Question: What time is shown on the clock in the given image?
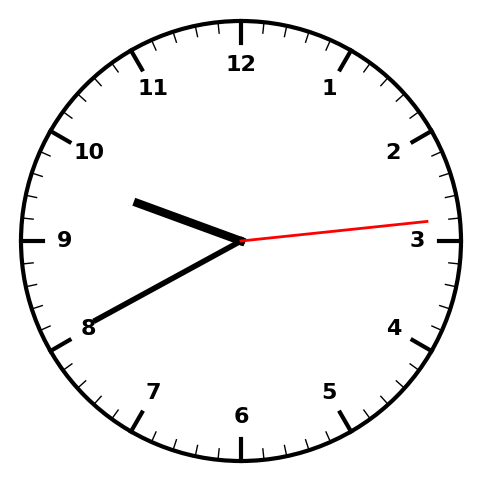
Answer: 09:40:14